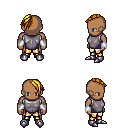
a pixel art fantasy rpg character, male body template, human, dark skin, steel chest armor, gold greaves, blonde long mohawk hairstyle, white cloth bracers, metal boots, four views (front, back, left, right), 2x2 character sprite sheet, small pixel art, hard edges, no anti-aliasing